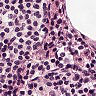
Metastatic tissue present: no